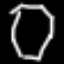
Label: octagon